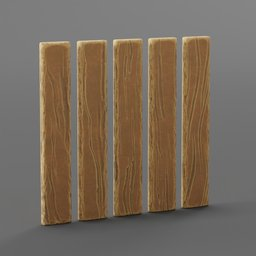
Label: architecture